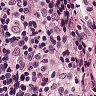
Metastatic tissue present: no